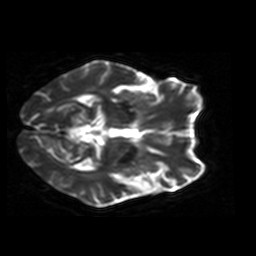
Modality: ADC
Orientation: axial
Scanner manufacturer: siemens
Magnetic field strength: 1.5 T
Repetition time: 8.1 s
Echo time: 0.119 s